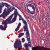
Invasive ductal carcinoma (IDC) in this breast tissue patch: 0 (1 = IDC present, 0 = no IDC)